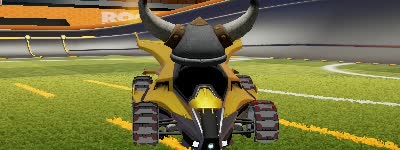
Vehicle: aftershock